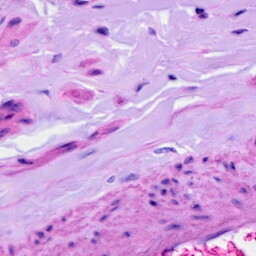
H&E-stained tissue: Ovarian